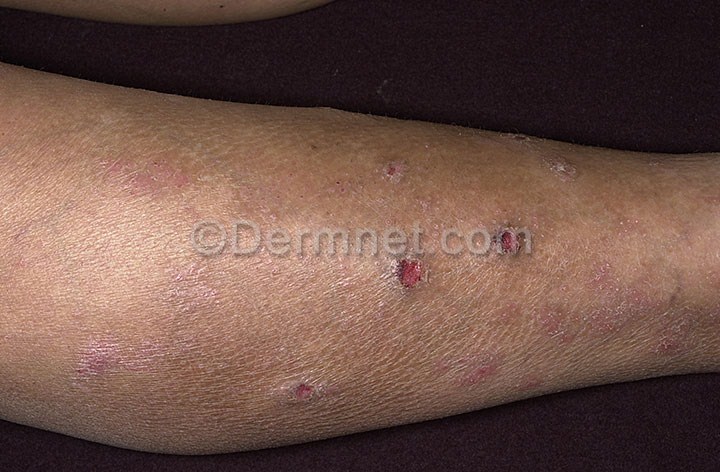
Disease: Lupus and other Connective Tissue diseases